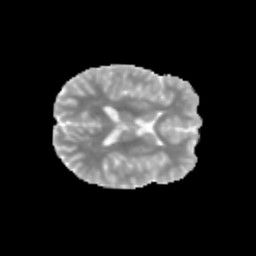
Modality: MD
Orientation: axial
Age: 12
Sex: female
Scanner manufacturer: siemens
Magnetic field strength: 3 T
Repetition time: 3.8 s
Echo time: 0.07 s